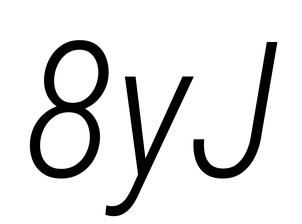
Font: Roboto-Italic_Condensed_Light_Italic